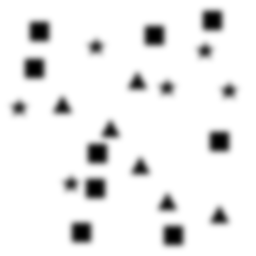
Squares: 9
Triangles: 6
Stars: 6
Total shapes: 21